Question: I want to have a DIV around my main navigation, which contains my navigation, its size will be fixed based on the - my question is, is there any jquery plugin that does something similar, if so it will save me a lot of time, OR where should I get started, any direction would be highly appreciated..
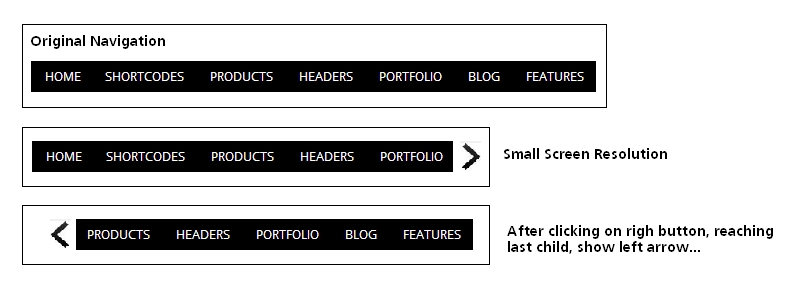
Answer: This shouldn't be to hard. Take a look at this plugin: <URL>
It's a responsive carousel and when you look around at the demo-section, you will see that what you want is possible with the carousel.